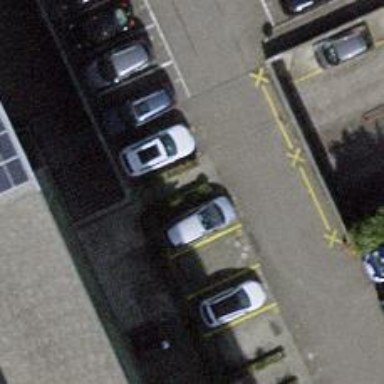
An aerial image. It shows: Parking aisle under tunnel.